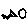
Label: hexagon